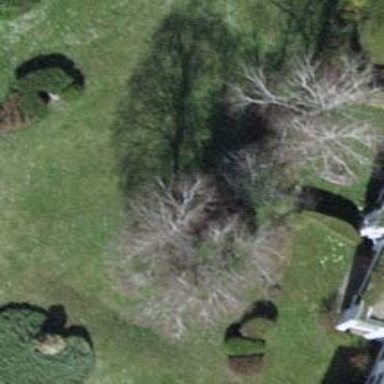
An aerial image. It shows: Park with broadleaved deciduous trees.